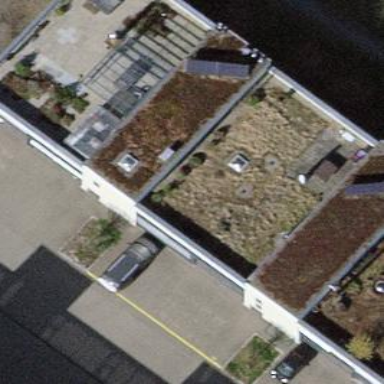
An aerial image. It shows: Terrace building.